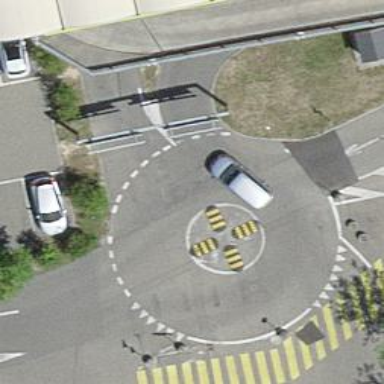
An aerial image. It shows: Mini roundabout on the road.